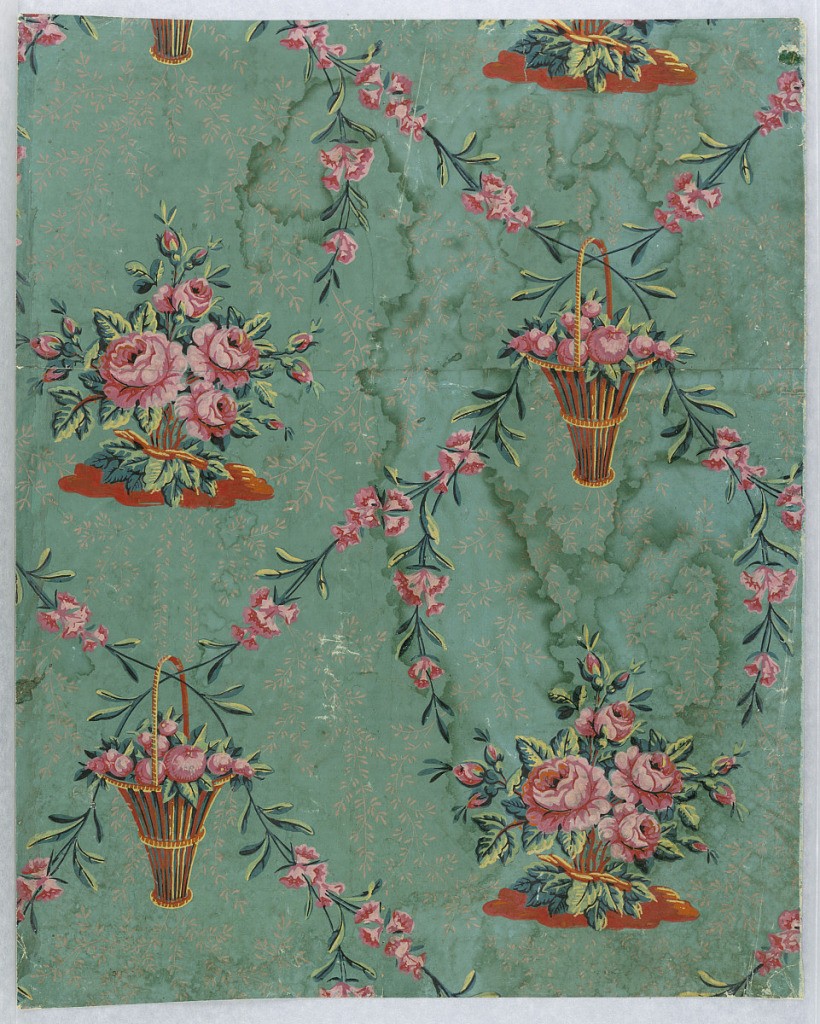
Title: Sidewall
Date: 1780
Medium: Block-printed on handmade paper
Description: Vertical rectangle. Repeating design of bunch of pink roses and baskets of apples, with intertwining vine of pink jasmine, on green field.